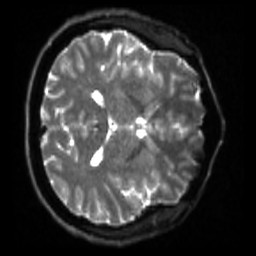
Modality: sbref
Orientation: axial
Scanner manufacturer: siemens
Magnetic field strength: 3 T
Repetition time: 4 s
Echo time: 0.0594 s